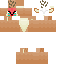
A female skeleton skin with pale skin dressed in a red robe top and brown pants, featuring a closed mouth.